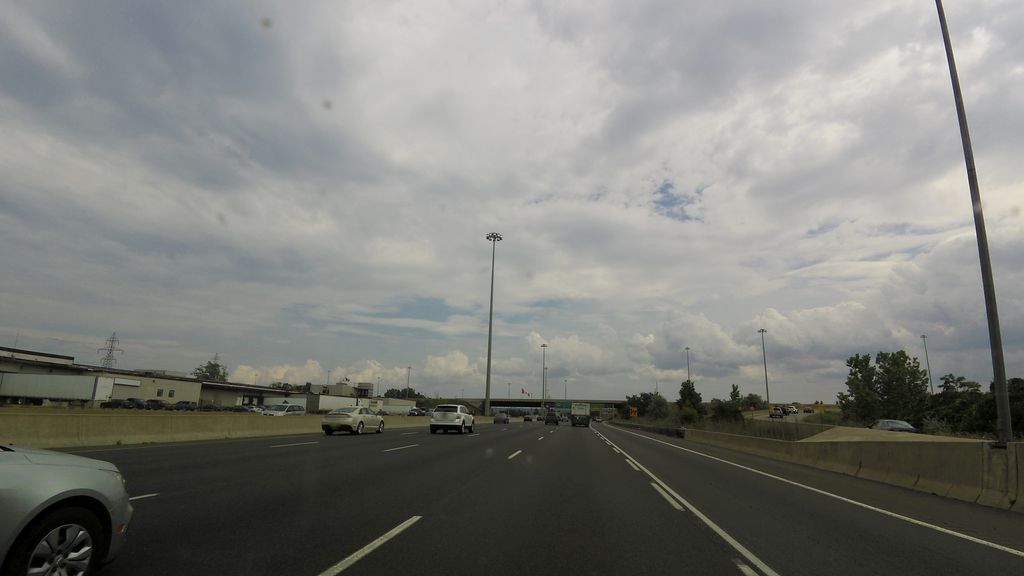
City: hamilton